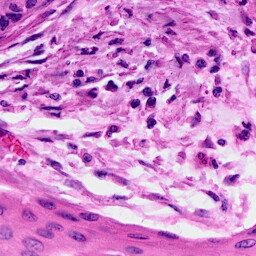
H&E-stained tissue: Cervix